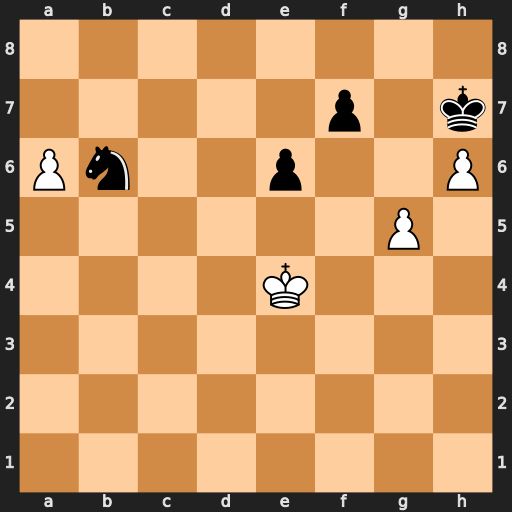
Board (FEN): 8/5p1k/Pn2p2P/6P1/4K3/8/8/8
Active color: w
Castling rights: -
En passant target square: -
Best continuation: a7 Kg6 Ke5